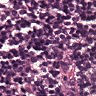
Metastatic tissue present: no